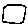
Label: square